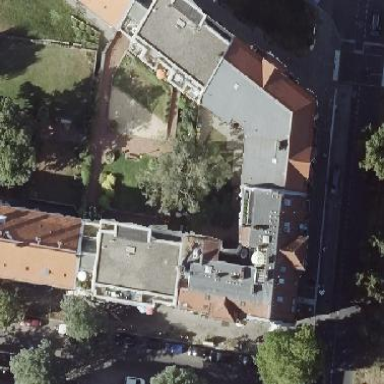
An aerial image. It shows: Building with apartments featuring unique double saltbox roof shape.